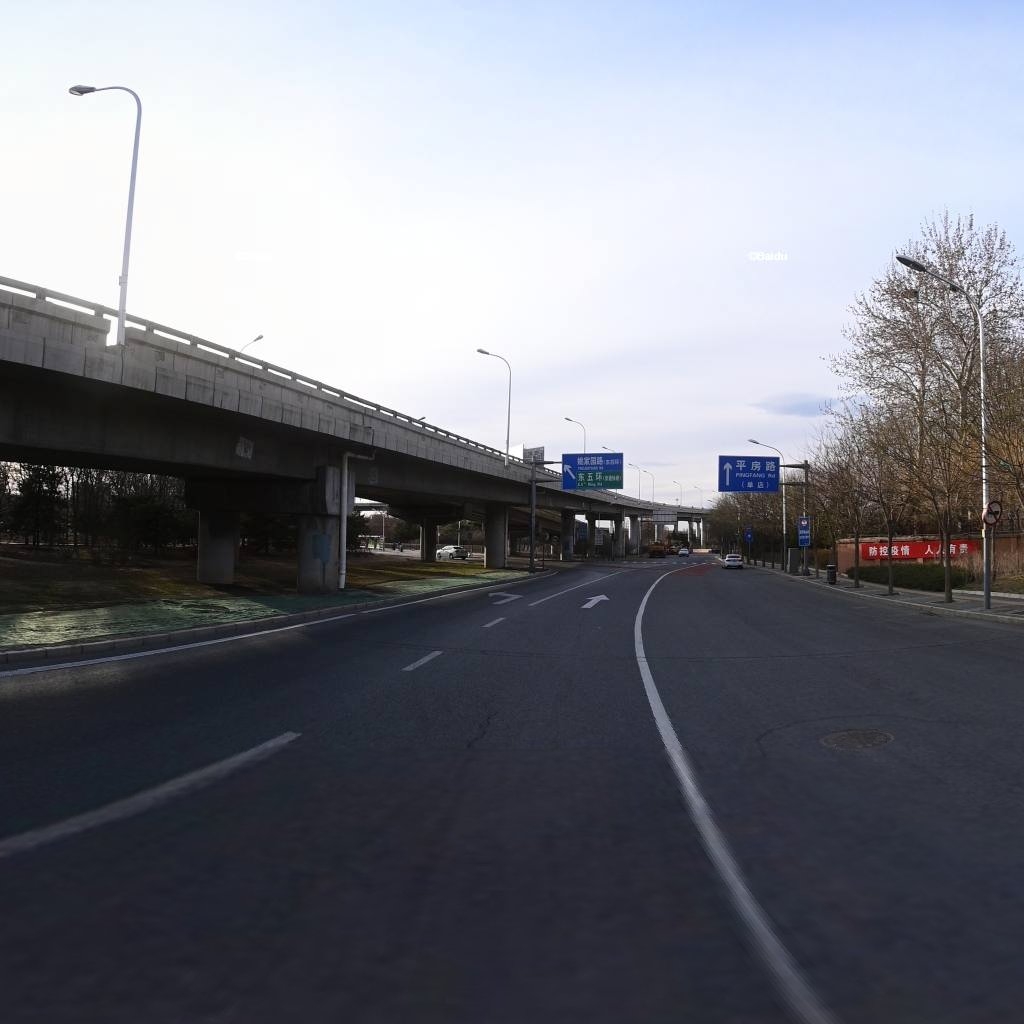
Region: Chaoyang
Road damage annotations: transverse crack, longitudinal crack, manhole cover, transverse crack